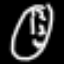
Label: clock